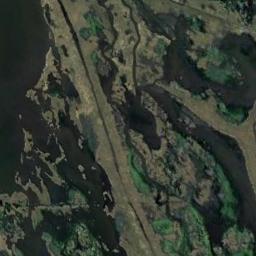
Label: wetland